Question: I was wondering how you can create buttons like the ones at the bottom of the screen and the home button at the top?

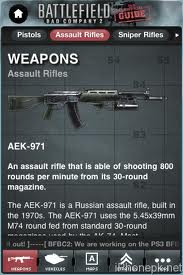
Answer: The title bar you mentioned about is called "Action Bar"
You can learn how to implement it here:
- <URL>
Regards.